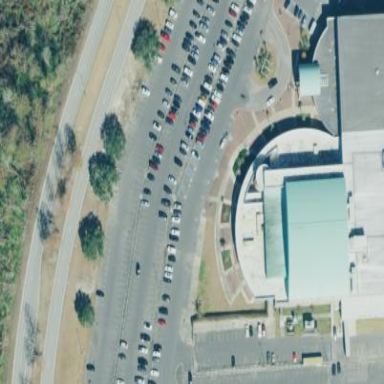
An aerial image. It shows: Sports center building featuring basketball court.